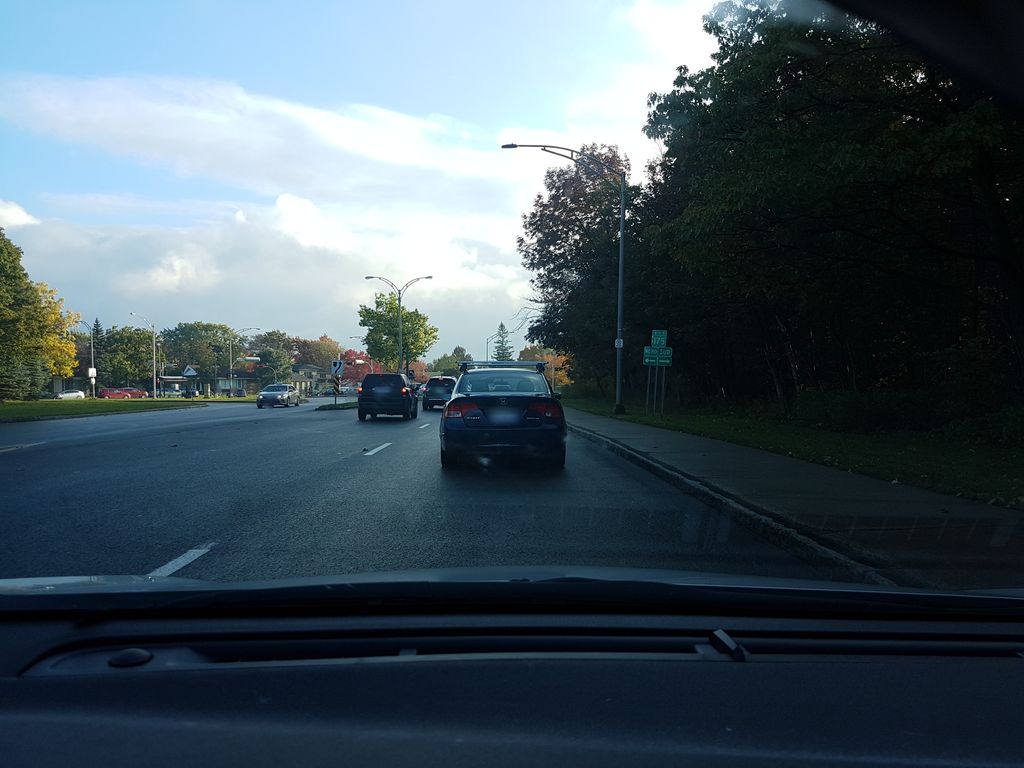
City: quebec_city